Question: I am trying to iterate over a hash returned from an active record search.
the data comes back {[k, v] => v, [k,v] => v, etc.} and I need to place that data in 3 separate columns of a table.
what I have so far in a helper is
'''
data = {}
connector = 0
us_cords = 0
eu_cords = 0
molex_connector = 0
chart_data_two.each do |key, value|
data[key[0]] ||= Hash.new
data[key[0]][key[1]] = value
end
return data
'''
This gives me the k out of the k,v pair above and then a hash with "v" => v from above.

so I am having a hard time wrapping my head around iterating over the data hash and putting it into the view table in each column.
The view has @table_data_two = chart_qty_monthly_data(@chart_data_two) and then @table_data_two.each do |k,v| for generating each row/column.
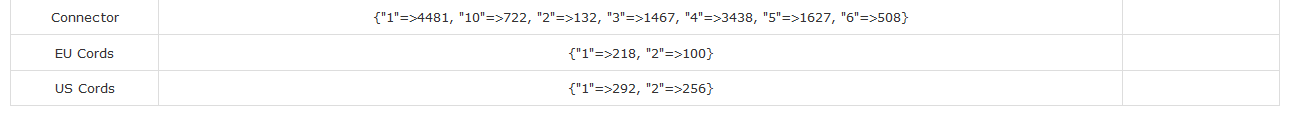
Answer: ended up doing it a bit different:
'''
data = {}
#initialize hash keys in the order you want them to end up in
(1..12).each do |month|
data[month] = {"Connector" => 0, "US Cords" => 0, "EU Cords" => 0}
end
chart_data_two.each do |key, value|
#key[1] is month. we're referencing the keys we initialized above
#key[2] is model. we're adding a new key to the nested hash we initialized above
#logger.info "#{key[0]}, #{key[1]}, #{value}"
data[key[1].to_i][key[0]] = value
#logger.info "%%%%%%%% inside iterator #{data}"
end
#logger.info "$$$$$ passing #{data} into chart"
return data
'''
end
I got help with figuring that out, but I wanted to post it here.